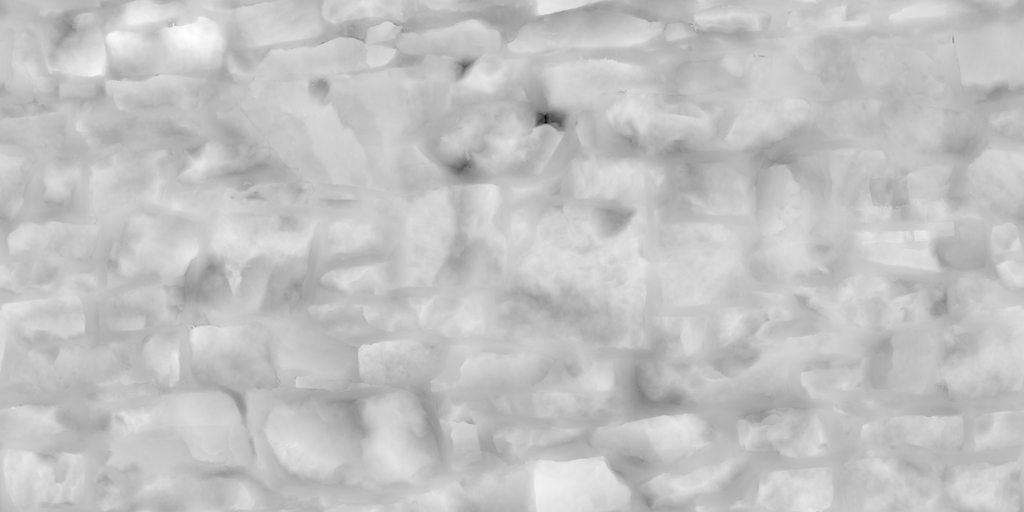
Texture map type: Displacement